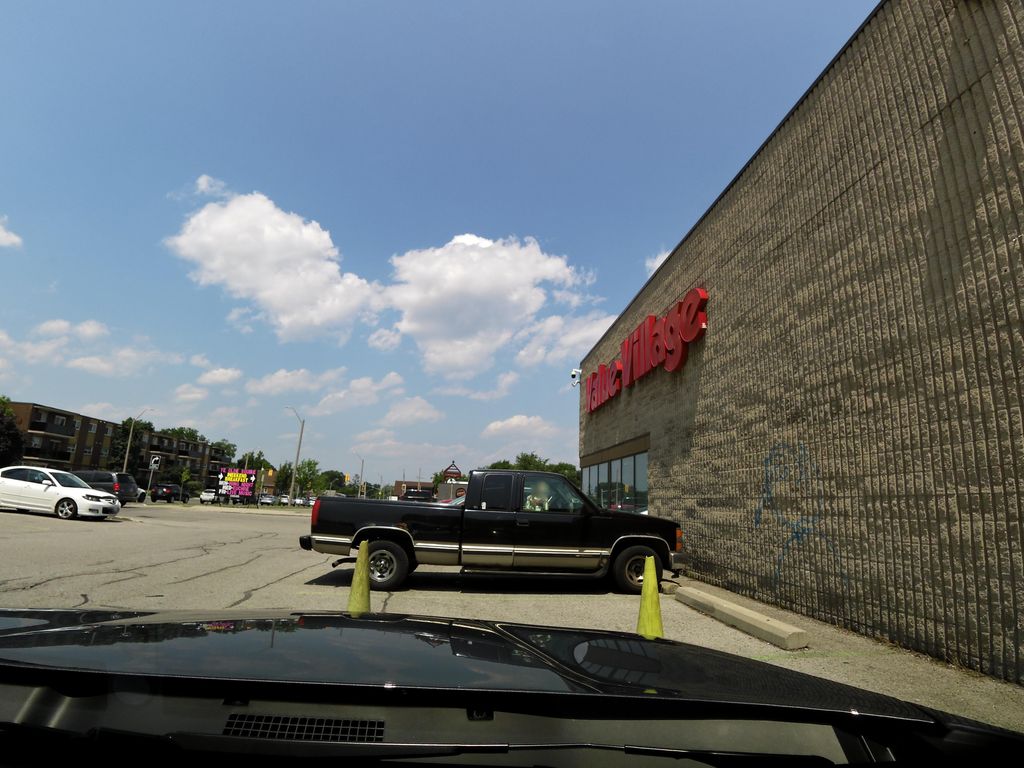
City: hamilton